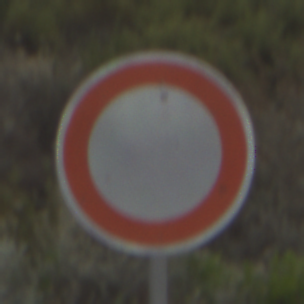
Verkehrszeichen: VerbotFahrzeugeAllerArt
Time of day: Midday
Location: Outdoor (Nature)
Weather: Overcast
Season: NotSpecified
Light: Natural